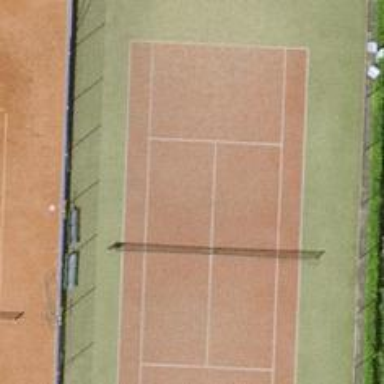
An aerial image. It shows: Tennis court on the leisure land pitch.